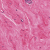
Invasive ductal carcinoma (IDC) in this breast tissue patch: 0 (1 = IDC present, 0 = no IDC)